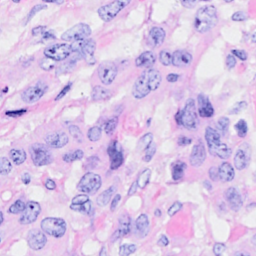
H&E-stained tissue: Breast